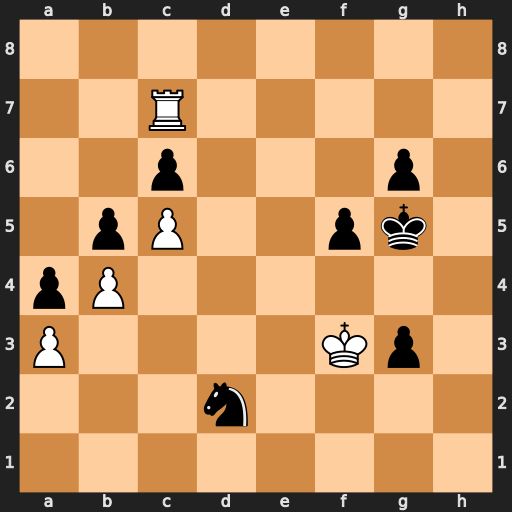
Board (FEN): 8/2R5/2p3p1/1pP2pk1/pP6/P4Kp1/3n4/8
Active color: w
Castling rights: -
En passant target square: -
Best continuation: Kxg3 Nc4 Rxc6